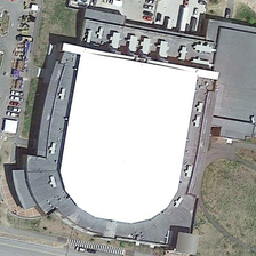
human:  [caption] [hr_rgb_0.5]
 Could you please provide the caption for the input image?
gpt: Two roads surround a large white building.

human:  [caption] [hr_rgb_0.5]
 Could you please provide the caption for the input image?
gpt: The center is on the side of the road with many vehicles nearby.

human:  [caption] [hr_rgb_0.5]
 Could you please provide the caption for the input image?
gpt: Both roads are surrounded by a large white building.

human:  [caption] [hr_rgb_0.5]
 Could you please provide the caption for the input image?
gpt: The center is beside the road with many vehicles nearby.

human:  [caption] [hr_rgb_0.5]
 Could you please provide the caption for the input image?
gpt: two roads are around a large white building .